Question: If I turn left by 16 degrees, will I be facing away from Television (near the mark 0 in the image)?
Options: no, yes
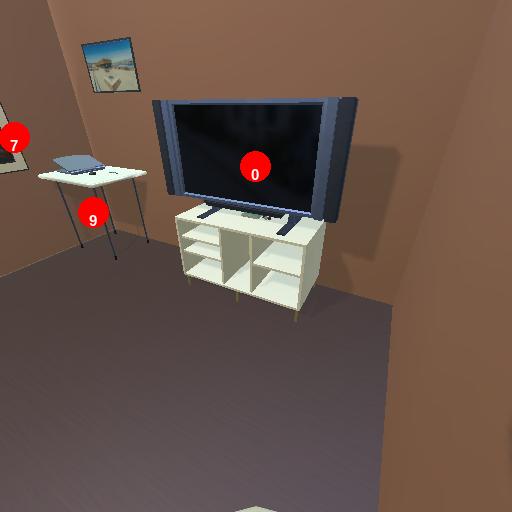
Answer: no